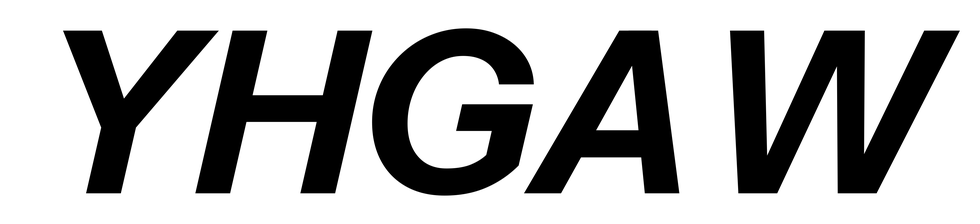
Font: InstrumentSans-Italic_Bold_Italic